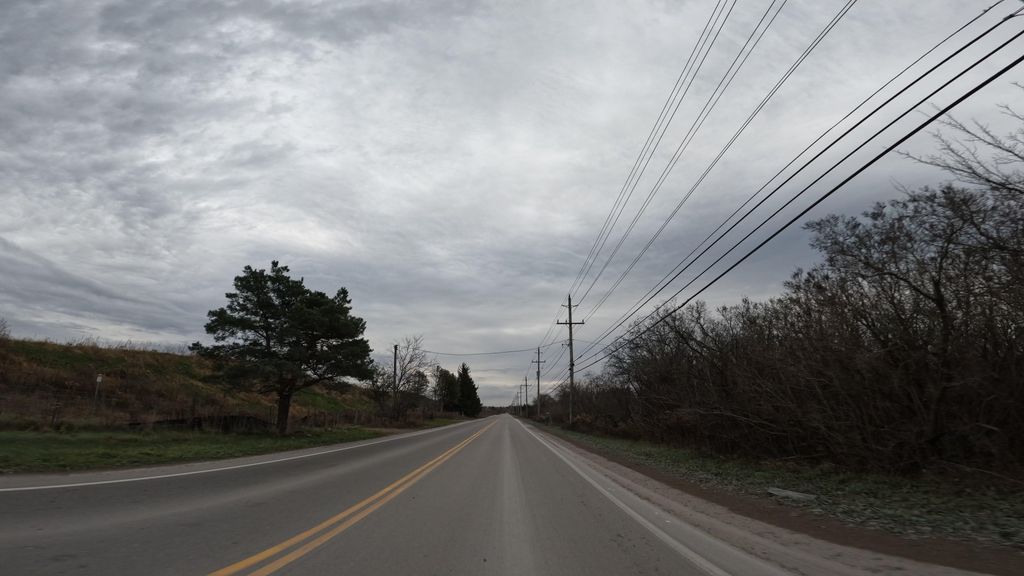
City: hamilton